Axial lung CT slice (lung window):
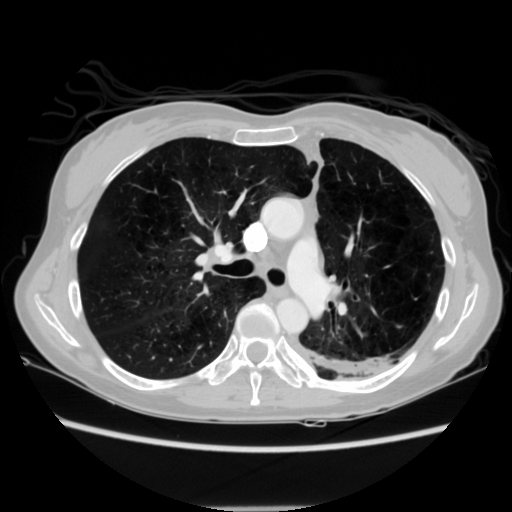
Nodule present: no